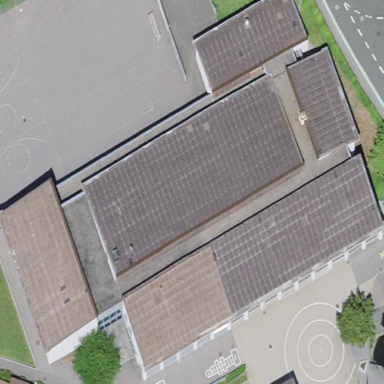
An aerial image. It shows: School building or complex.